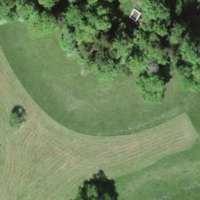
EUNIS habitat code: 24
Species observed at this site:
Erebia medusa
Cupido minimus